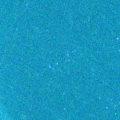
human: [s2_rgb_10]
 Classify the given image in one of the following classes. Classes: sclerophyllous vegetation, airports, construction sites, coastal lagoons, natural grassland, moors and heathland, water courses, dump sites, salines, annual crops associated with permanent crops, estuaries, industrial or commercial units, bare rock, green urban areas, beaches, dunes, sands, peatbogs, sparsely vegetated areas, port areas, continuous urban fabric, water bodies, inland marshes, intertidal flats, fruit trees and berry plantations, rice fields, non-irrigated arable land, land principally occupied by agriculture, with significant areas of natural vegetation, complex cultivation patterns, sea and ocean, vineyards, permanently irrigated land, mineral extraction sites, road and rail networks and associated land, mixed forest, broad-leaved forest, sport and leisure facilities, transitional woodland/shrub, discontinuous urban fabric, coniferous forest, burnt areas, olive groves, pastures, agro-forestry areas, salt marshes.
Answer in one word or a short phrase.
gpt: sea and ocean